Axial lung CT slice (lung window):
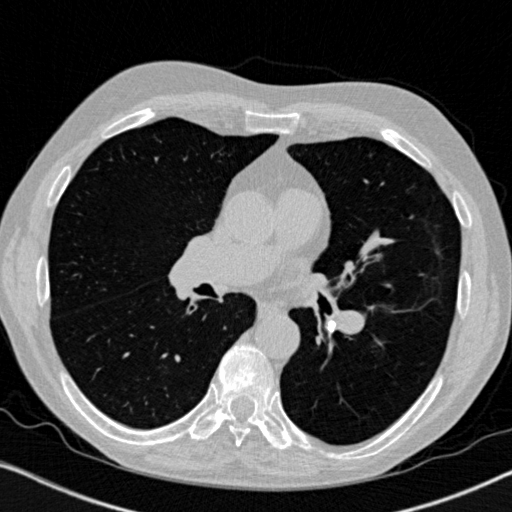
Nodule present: no